Field crop: maize
Growth stage: 2
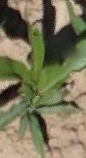
Species: maize